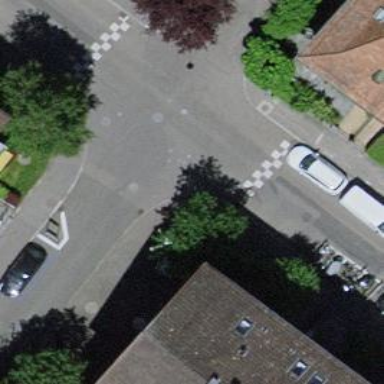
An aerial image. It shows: Asphalt road in living street with separate sidewalks.